Question: I wish to join two (or more) tables based on a set of columns that are present in all tables that take part in the join. In other words I wish to join tables based on the intersection set of columns. However each table has extra columns which are unique to that table.

## Example
: A number
: NULL
'''
+------+------+------+
| Col1 | Col2 | ColA |
+------+------+------+
| A | A | # |
| A | B | # |
+------+------+------+
'''
'''
+------+------+------+
| Col1 | Col2 | ColB |
+------+------+------+
| A | A | # |
| B | B | # |
+------+------+------+
'''
'''
+------+------+------+------+
| Col1 | Col2 | ColA | ColB |
+------+------+------+------+
| A | A | # | # |
| A | B | # | - |
| B | B | - | # |
+------+------+------+------+
'''
I've come up with a solution but the performance is horrid, performance is an issue. I don't want to pollute you with that solution. I'd much rather have a fresh set of eyes on this :)
Looking forward to seeing your solutions. Thank you for your time. It's much appreciated.
## UPDATE
Thank you for all the responds.
However it seems I didn't explain the problem well enough. (Haven't tested all answers yet)
But note how Table B has a row that's not present in Table A.
'''
Table B
+------+------+------+
| Col1 | Col2 | ColB |
+------+------+------+
| B | B | # |
+------+------+------+
'''
And Table A vice versa.
The solution I've come up with unions all tables together on the intersection set of columns to generate a skeleton.
'''
Skeleton:
SELECT Col1, Col2 FROM TableA
UNION
SELECT Col1, Col2 FROM TableB
'''
Once I have the skeleton I LEFT OUTER JOIN for each table.
'''
LEFT OUTER JOIN TableA AS a ON a.Col1=skeleton.Col1 AND a.Col2=skeleton.Col2
LEFT OUTER JOIN TableB AS b ON b.Col1=skeleton.Col1 AND b.Col2=skeleton.Col2
'''
So the final query looks like this
'''
SELECT s.*, a.ColA, b.ColB
FROM
(
SELECT Col1, Col2
FROM TableA
UNION
SELECT Col1, Col2
FROM TableB
) s
LEFT OUTER JOIN TableA a ON a.Col1=s.Col1 AND a.Col2=s.Col2
LEFT OUTER JOIN TableB b ON b.Col1=s.Col1 AND b.Col2=s.Col2
'''
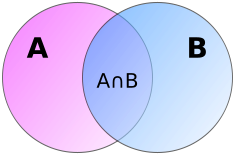
Answer: Just the thing for a 'full outer join':
'''
select coalesce(a.Col1, b.Col1) as Col1
. coalesce(a.Col2, b.Col2) as Col2
, a.ColA
, b.ColB
from A a
full outer join
B b
on a.Col1 = b.Col1
and a.COl2 = b.Col2
'''